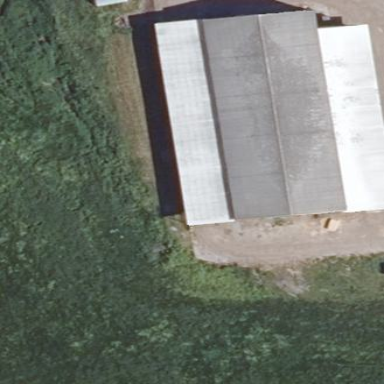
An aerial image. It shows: View of roof of building.